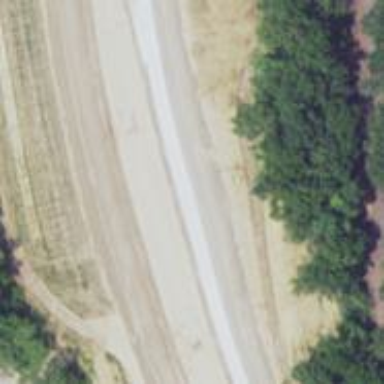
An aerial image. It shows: Trunk highway.